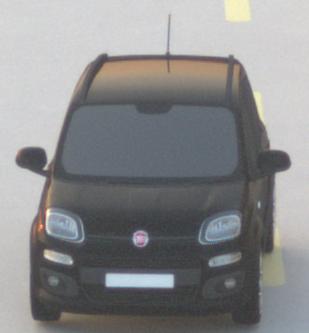
Make: Fiat
Model: Panda 1.2 8V
Detailed model: Panda (312)
Model produced from: 2013/02
Model produced until: 2013/12
Doors: 5
Color: black
Road condition: dry road
Daytime: sunrise or sunset
Contrast: medium contrast